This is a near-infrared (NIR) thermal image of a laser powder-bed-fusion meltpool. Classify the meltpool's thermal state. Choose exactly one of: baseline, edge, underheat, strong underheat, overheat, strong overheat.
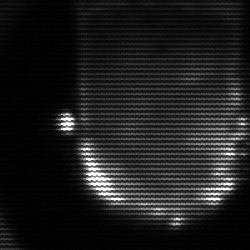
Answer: baseline